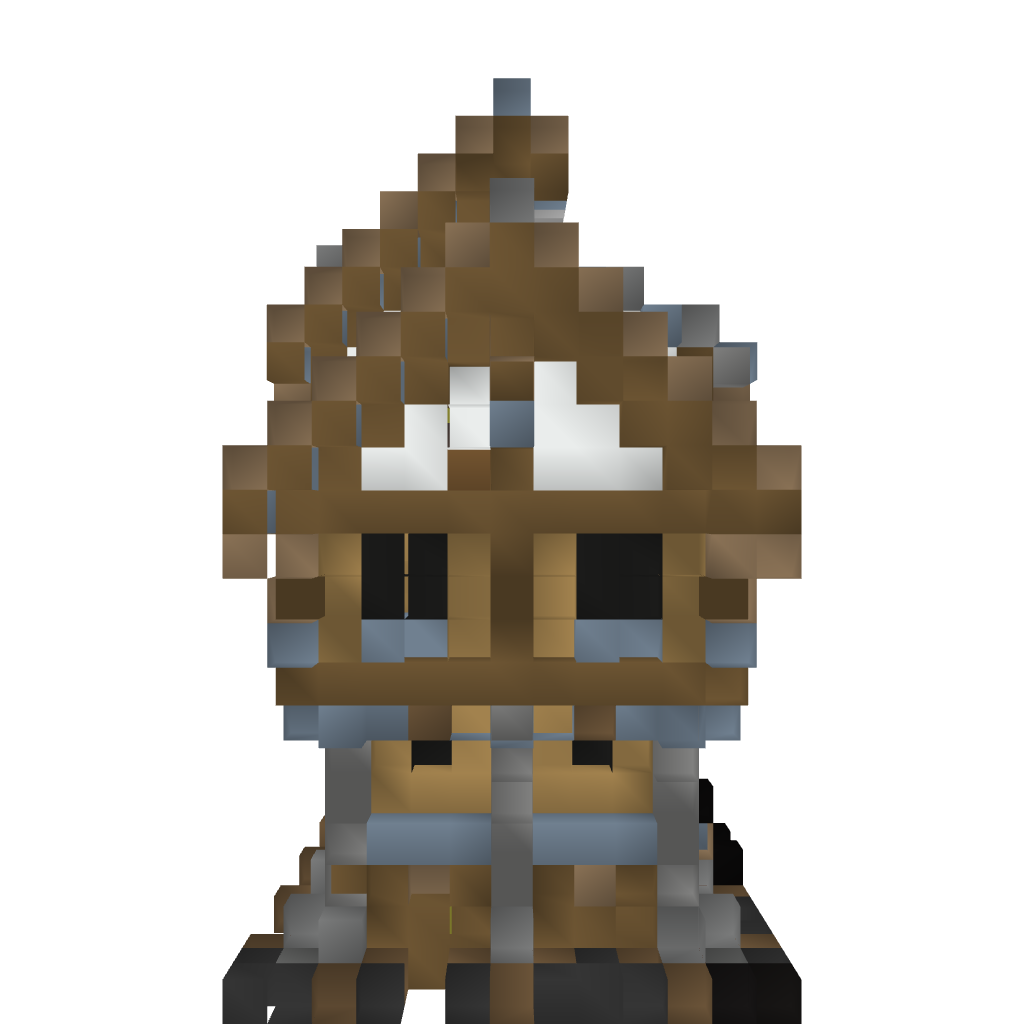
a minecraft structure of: Medieval Medium House